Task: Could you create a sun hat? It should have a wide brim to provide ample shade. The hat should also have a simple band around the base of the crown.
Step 26:
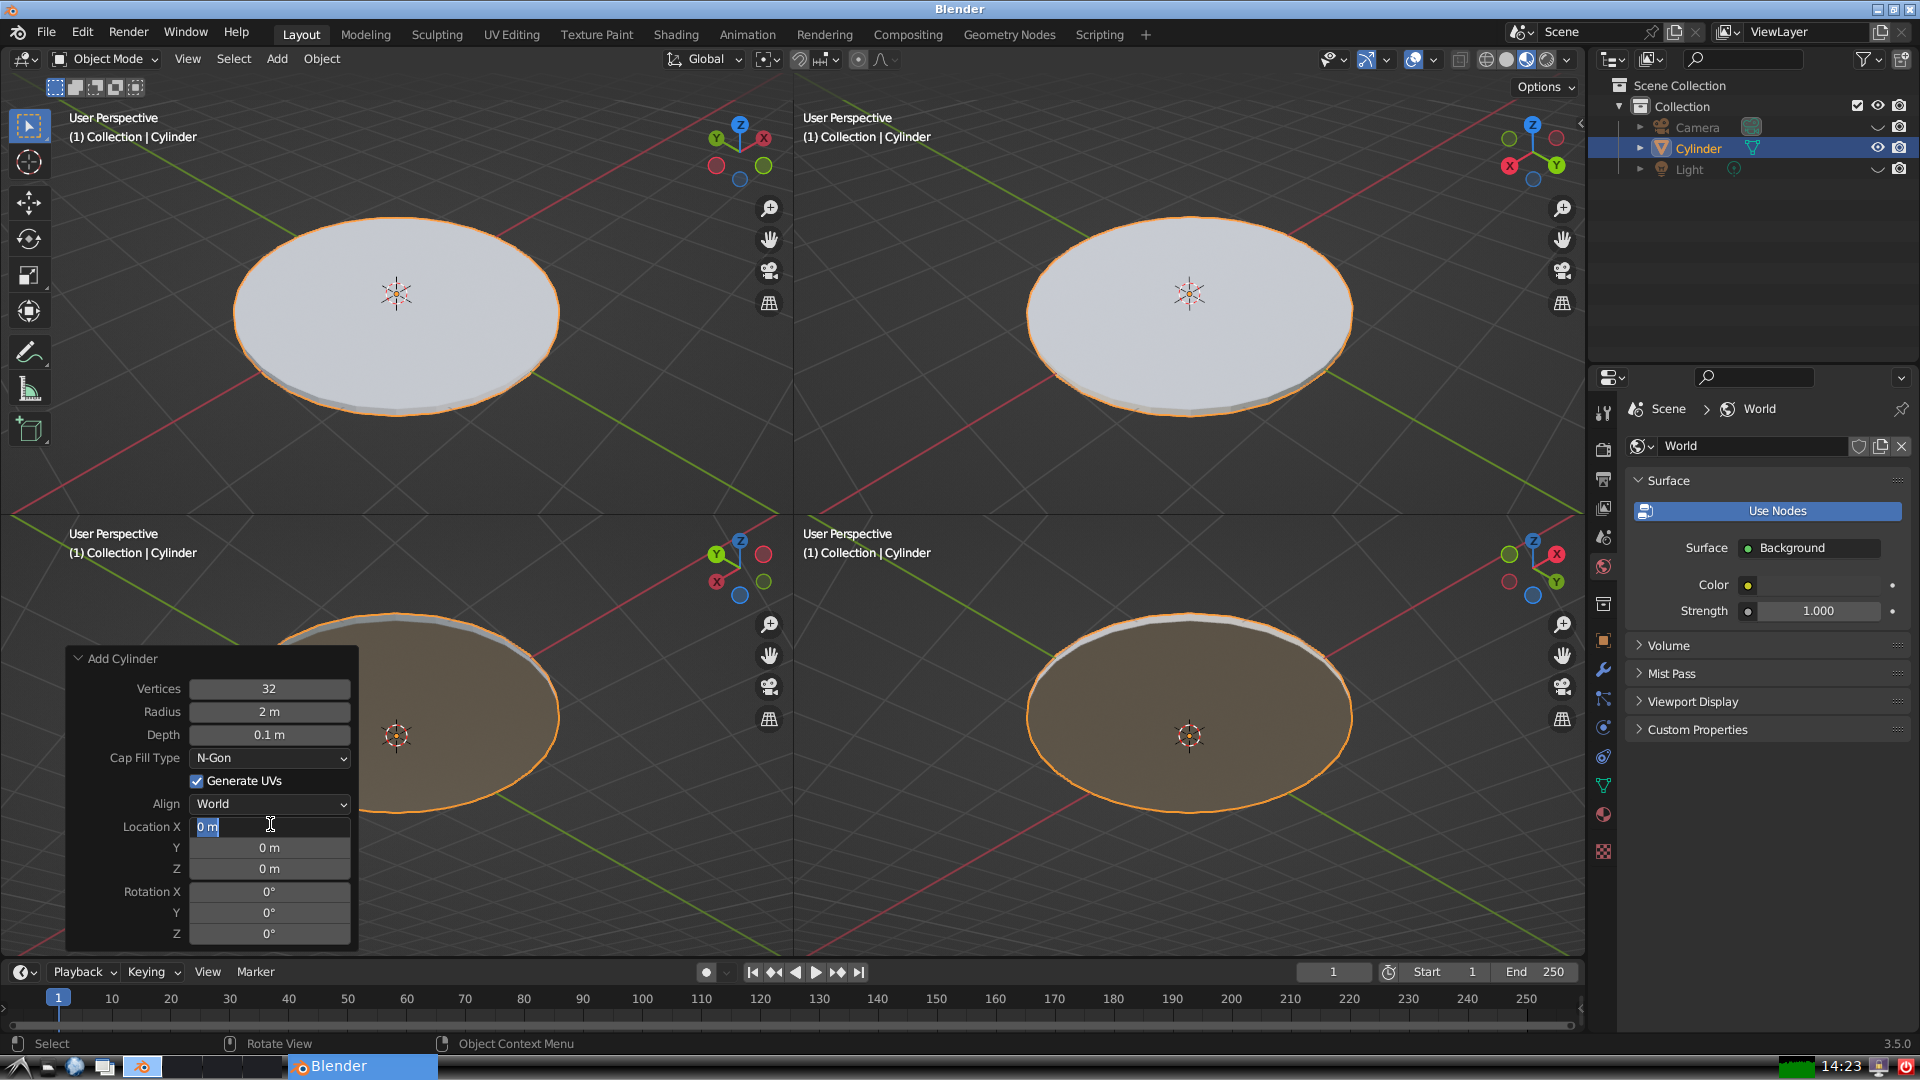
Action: input_text: 0.0